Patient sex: M
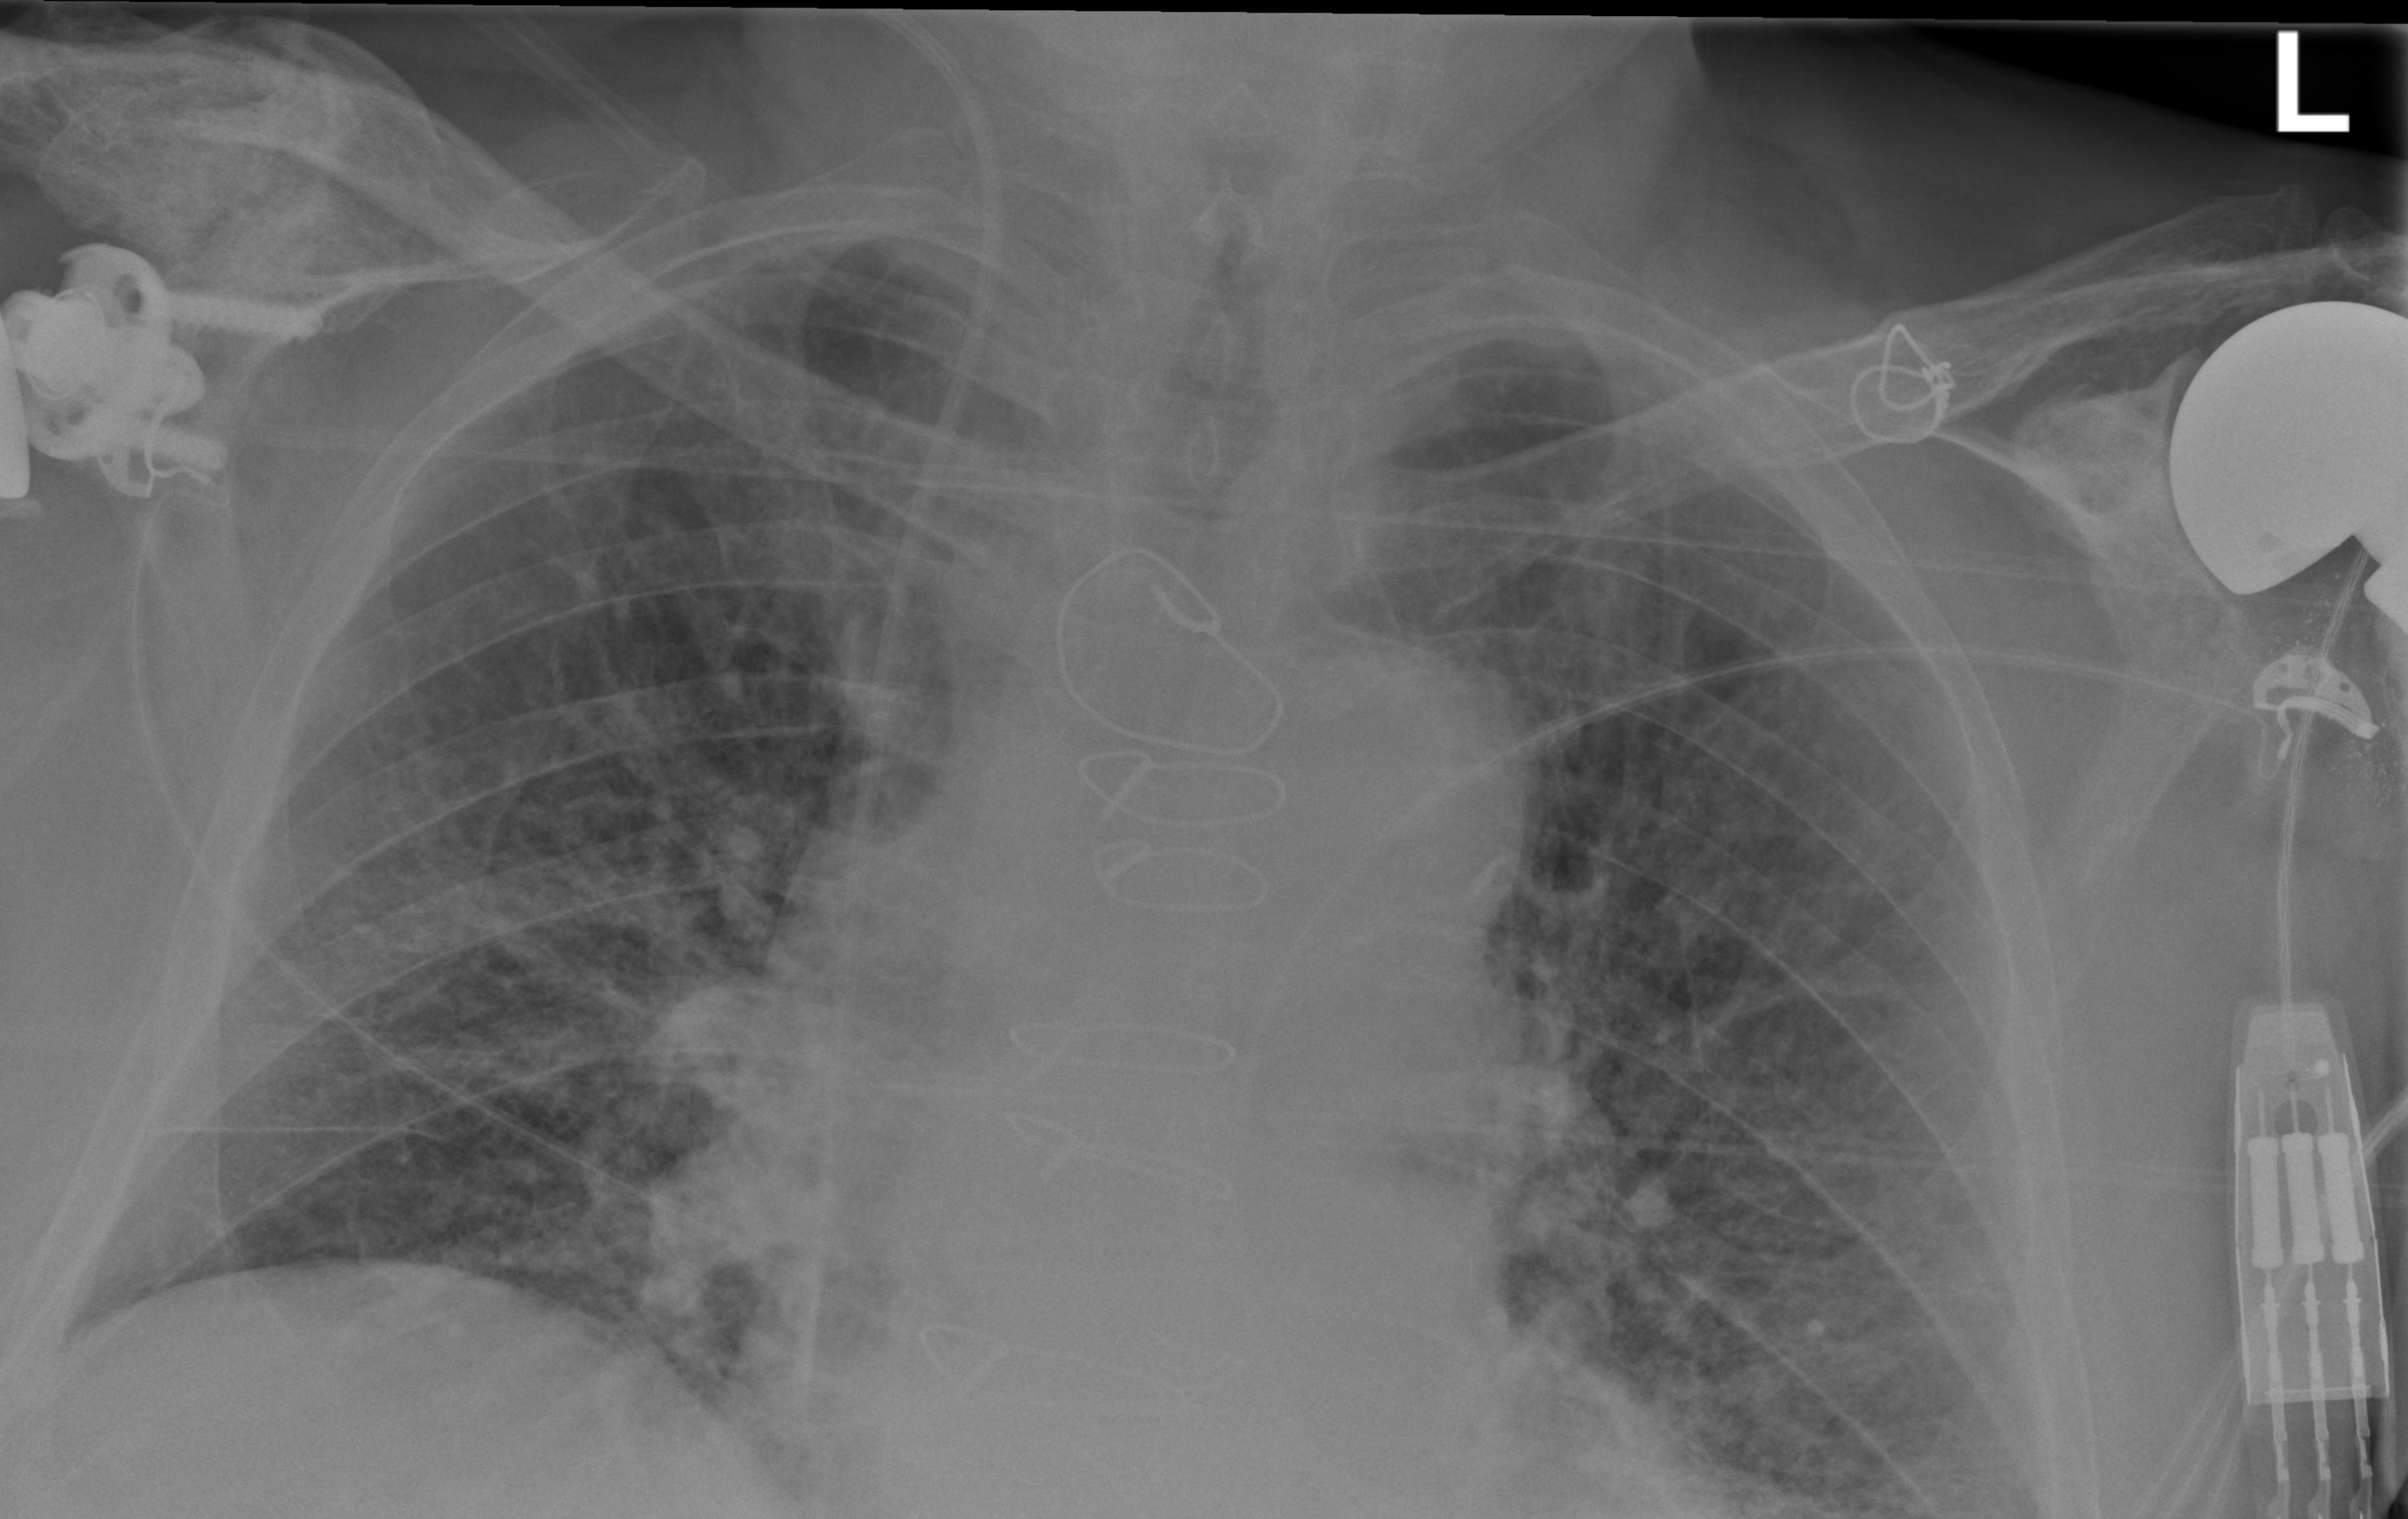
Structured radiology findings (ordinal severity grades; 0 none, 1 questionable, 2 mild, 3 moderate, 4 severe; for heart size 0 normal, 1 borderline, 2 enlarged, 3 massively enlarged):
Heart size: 2
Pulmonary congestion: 2
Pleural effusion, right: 2
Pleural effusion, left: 0
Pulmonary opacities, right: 2
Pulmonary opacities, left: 2
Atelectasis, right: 0
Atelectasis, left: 0